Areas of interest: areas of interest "Industrial Park"
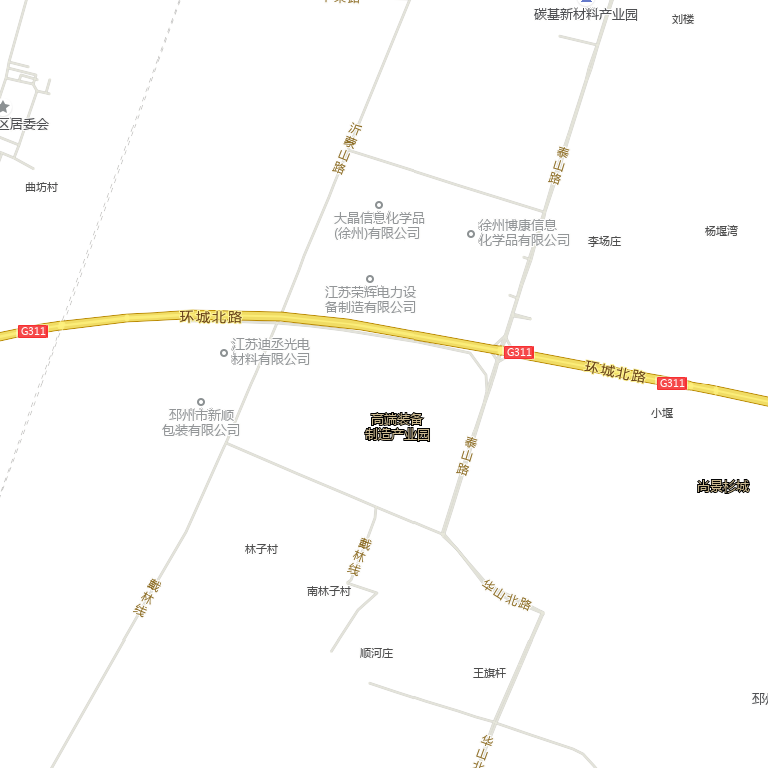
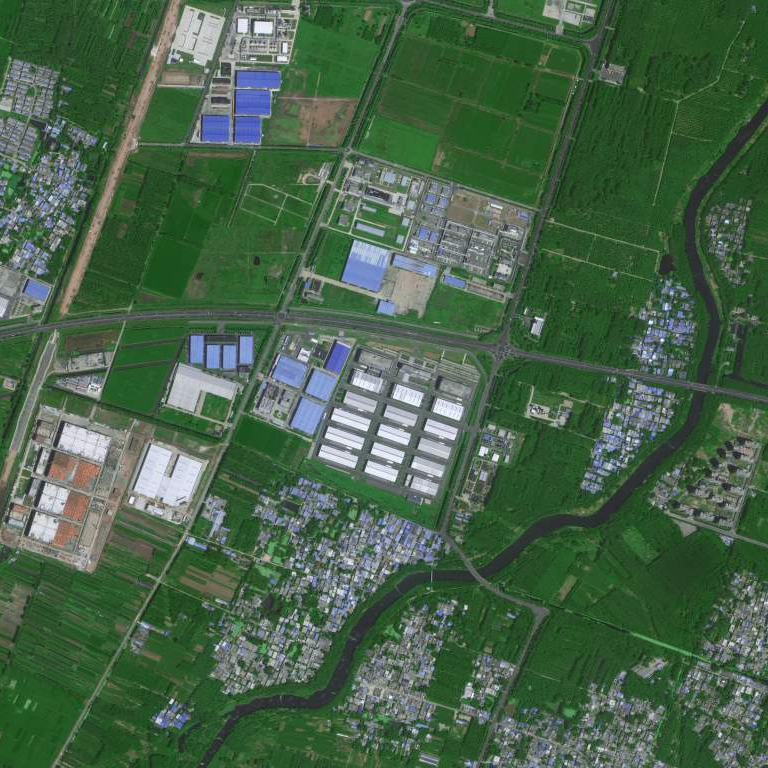